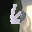
Label: 6